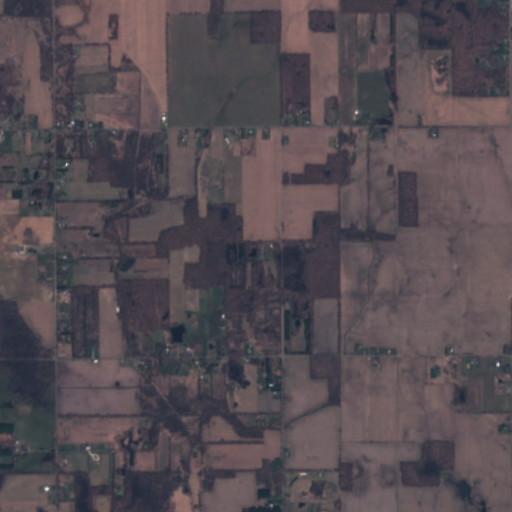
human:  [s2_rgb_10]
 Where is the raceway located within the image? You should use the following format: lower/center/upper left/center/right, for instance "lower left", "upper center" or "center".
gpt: The raceway is located in the lower left of the image.
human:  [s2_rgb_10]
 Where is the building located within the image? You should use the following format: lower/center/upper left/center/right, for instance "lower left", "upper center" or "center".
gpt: There is no building in the image.